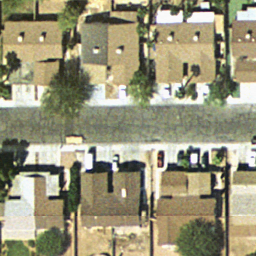
Label: residential